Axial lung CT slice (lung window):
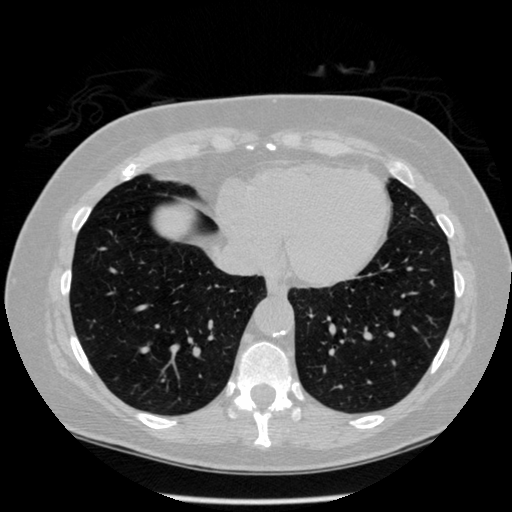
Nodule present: no